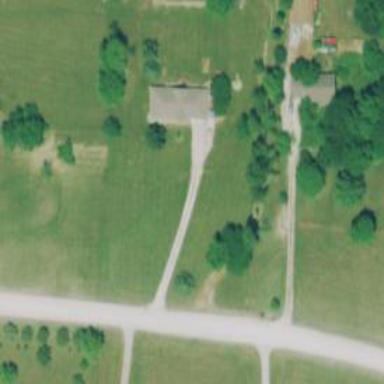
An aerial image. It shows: Driveway.